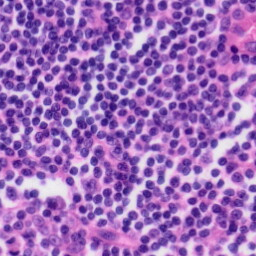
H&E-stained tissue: Tonsil